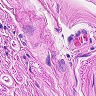
Metastatic tissue present: no